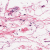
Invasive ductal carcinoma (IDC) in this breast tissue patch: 0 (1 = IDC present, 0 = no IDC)